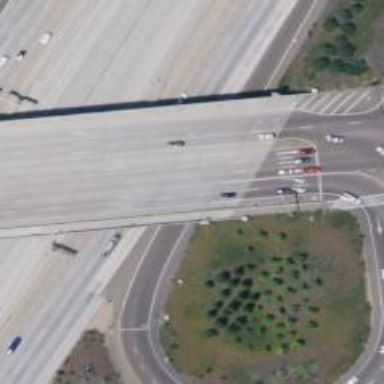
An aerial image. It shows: Bridge over trunk highway with expressway.